Interaction volume radius: 10 \u00c5
Interaction volume height: 25 \u00c5
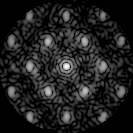
Disorder parameter: 0.3882